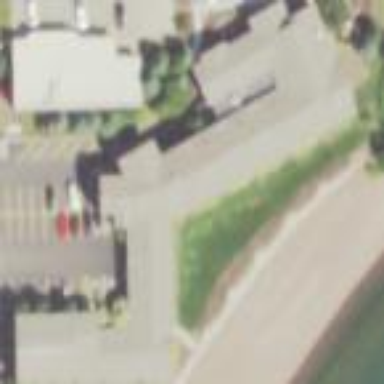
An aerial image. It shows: Hotel building.